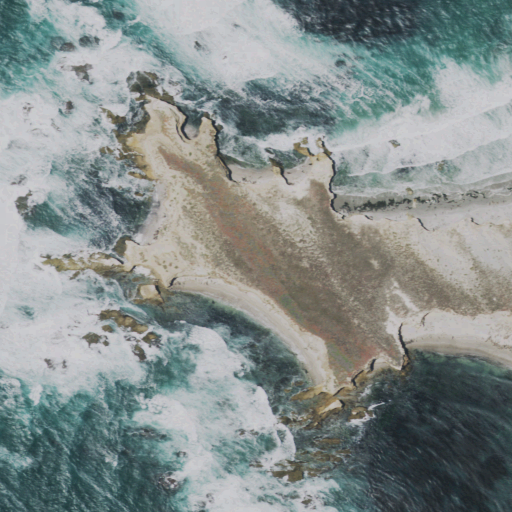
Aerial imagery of cape in California named Sandy Point containing open water, shrub, and barren land